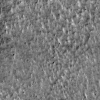
Atmospheric dust classification: not_dusty